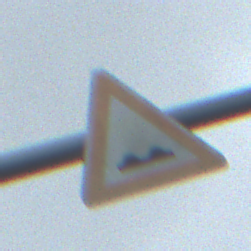
Verkehrszeichen: UnebeneFahrbahn
Umgebung: Outdoor, Suburban
Tageszeit: Midday
Wetter: Overcast
Licht: Natural
Jahreszeit: NotSpecified
Kontrast: LowContrast